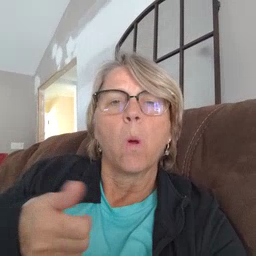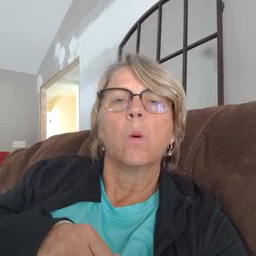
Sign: tomorrow